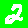
Digit: 2